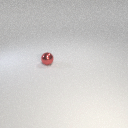
small red metal sphere